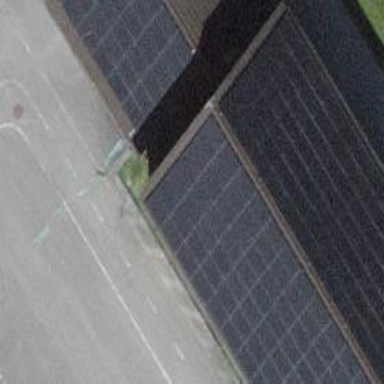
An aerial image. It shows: Solar power generator using photovoltaic panels.